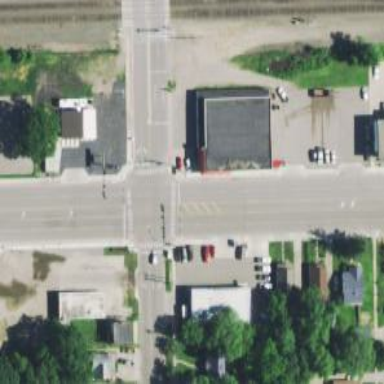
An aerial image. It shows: Marked road crossing.